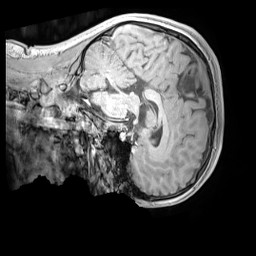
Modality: MP2RAGE
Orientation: sagittal
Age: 12
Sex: male
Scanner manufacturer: siemens
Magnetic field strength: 3 T
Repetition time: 4 s
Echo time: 0.00303 s